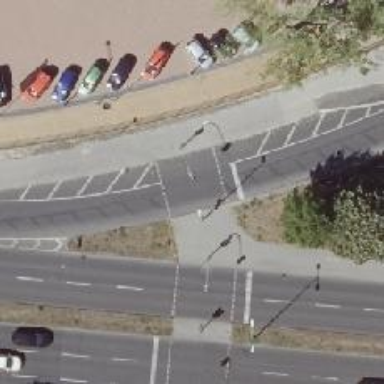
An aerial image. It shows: Road crossing with traffic signals.